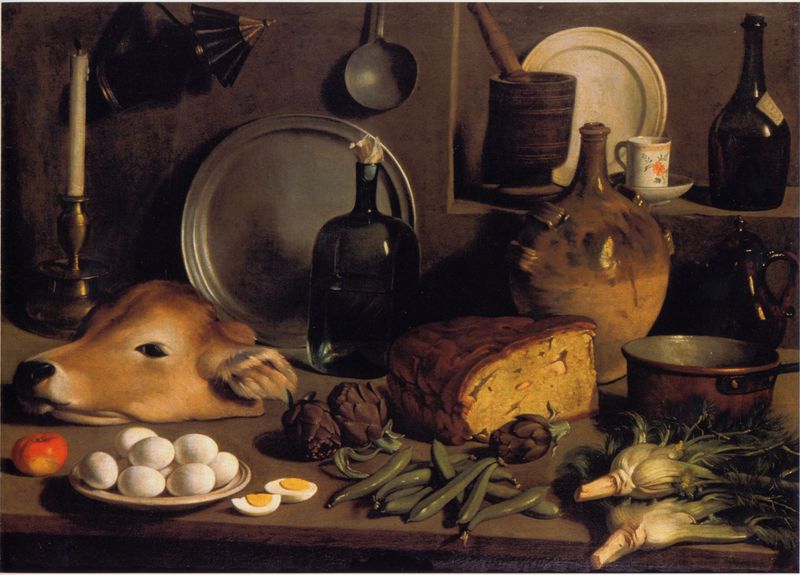
Titel: Stilleben mit Gemüse, Brot, Kalbskopf und Küchengerät
Künstler: Carlo Magini
Standort: Castenaso
Institution: Sammlung Molinari-Pradelli
Schlagwörter: gemälde, kopf, schatten, wasser, grün, braun, holz, licht, tisch, obst, rot, schirm, tier, malerei, flasche, flaschen, regal, wand, schädel, silber, tablett, teller, tot, holland, niederlande, öl, natur, spiegelung, klassizismus, frucht, gemüse, kanne, keramik, krug, stilleben, stillleben, fell, apfel, tomate, topf, italien, kuh, essen, löffel, wein, kerze, brot, leuchter, tasse, platte, foto, tischkante, zwiebel, vanitas, vergänglichkeit, zinn, zinnteller, porzellan, geschirr, untertasse, tischplatte, kerzenständer, tassen, küche, metallteller, brotlaib, küchenstück, käse, bohnen, erbsen, kelle, korken, weinflasche, eigelb, tierkopf, kochtopf, mörser, fruchtbarkeit, kalb, eier, pfanne, gedeckter tisch, schöpflöffel, lauch, stössel, sellerie, schöpfkelle, mokkatasse, wirsing, artischocke, schirmchen, kuhkopf, makaber, schrim, avokado, artischoke, rinderkopf, artischocken, fenchel, fisolen, fuchskopf, gekocht, kalbkopf, kalbskopf, pastete, rehkopf, stilleben vanitas hell dunkel geschirr glas, ei, omate, kerue, brodlaib, fenchenl, kell, bohnene, stilleben#kopf, #teller, porezllan, avokados, avocados, artischou, kohschädel, glaschen, artischoken, trtischocke